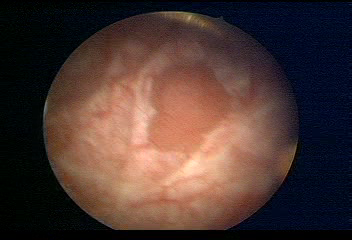
Modality: WLC
Class: Malignant
Subclass: LowGradePapillary
Lesion: L1
Stage: Ta
Morphology: Papillary
Bladder cancer association: Yes
Annotated structures: Tumor